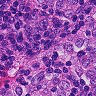
Metastatic tissue present: yes